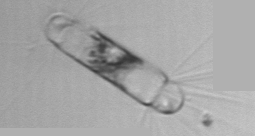
Label: Corethron_hystrix